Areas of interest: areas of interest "Science Press"
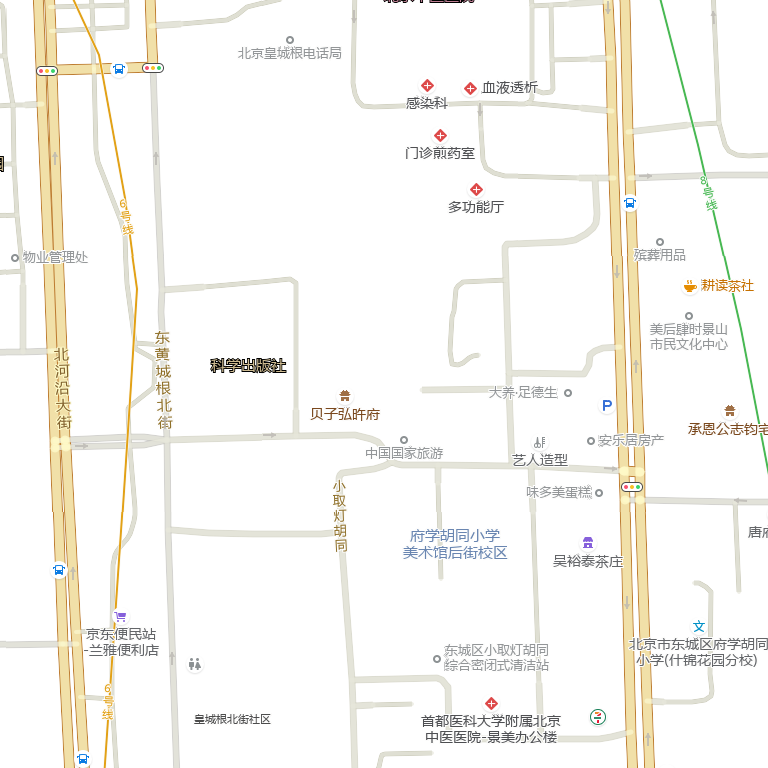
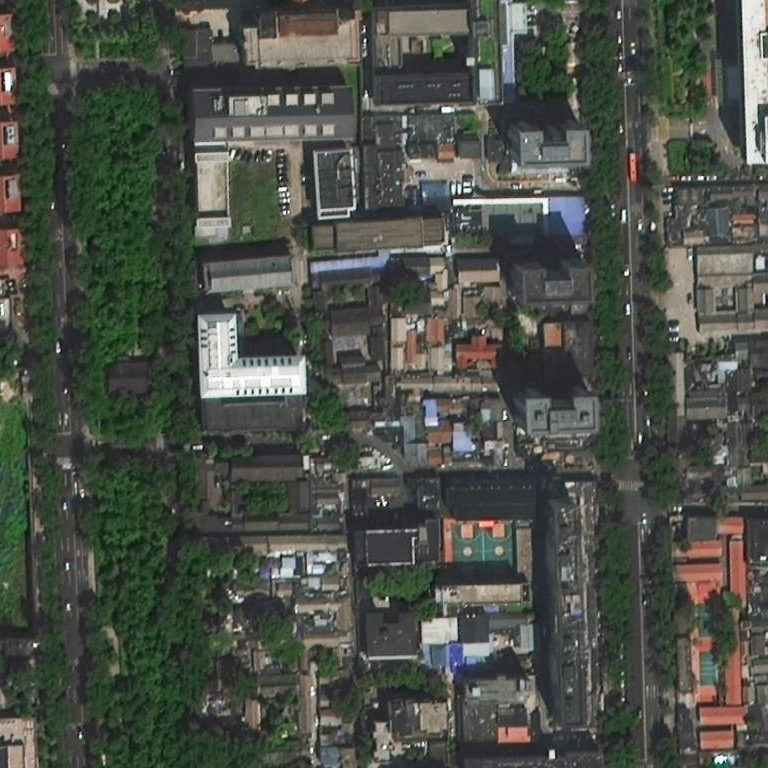